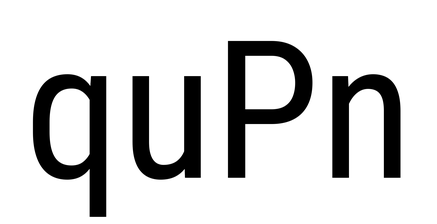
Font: Roboto_Condensed_Regular